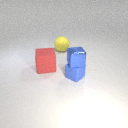
small blue rubber cube to the right of large yellow rubber sphere